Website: home-depot
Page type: payment
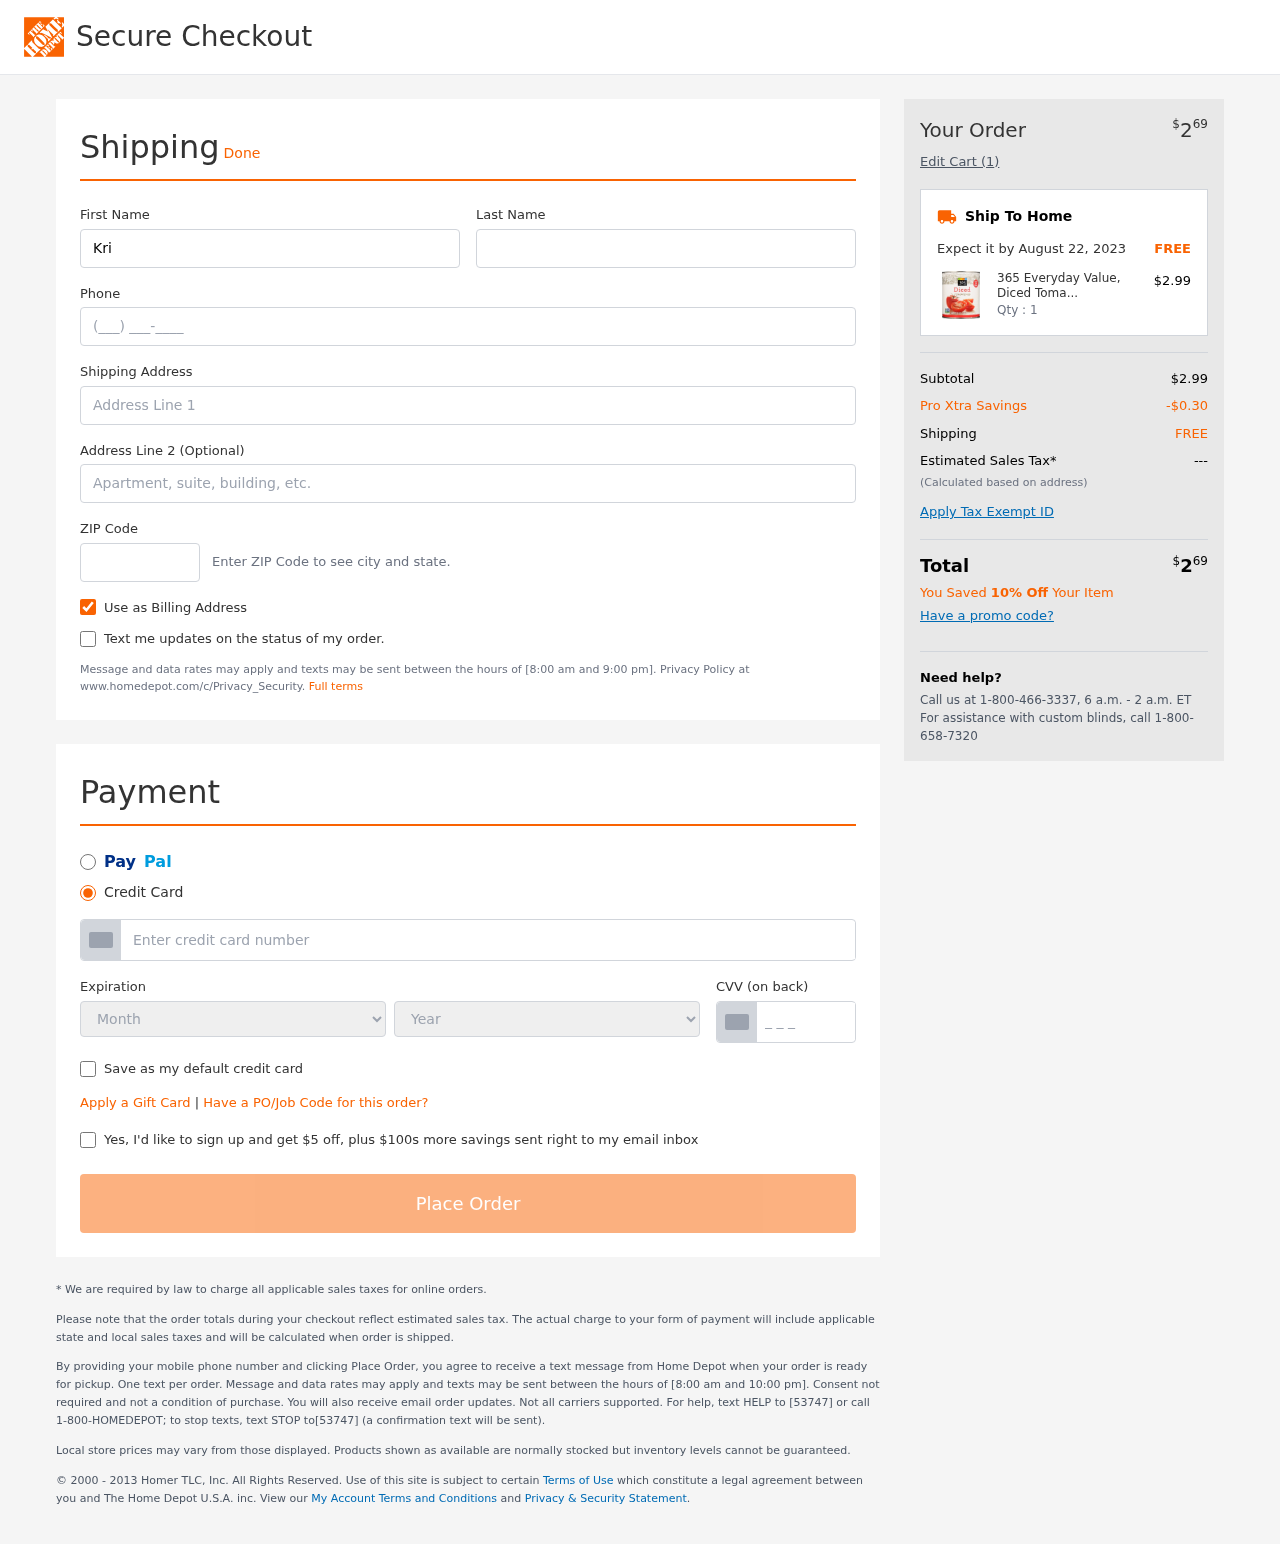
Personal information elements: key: PII_CARD_CVV
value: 792
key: PII_CARD_EXPIRY_MONTH
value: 03
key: PII_CARD_EXPIRY_YEAR
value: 26
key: PII_CARD_NUMBER
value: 4392 0624 4446 5312
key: PII_FIRSTNAME
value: Kristin
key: PII_LASTNAME
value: Rodriguez
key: PII_PHONE
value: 3646473406
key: PII_POSTCODE
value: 83231
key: PII_STREET
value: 408 Hoffman Court Apt. 880
Product elements: key: PRODUCT1_NAME
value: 365 Everyday Value, Diced Tomatoes, 28 oz
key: PRODUCT1_PRICE
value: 2.99
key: PRODUCT1_QUANTITY
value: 1
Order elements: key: ORDER_TOTAL
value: $269
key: ORDER_NUM_ITEMS
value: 1
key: ORDER_DELIVERY_DATE
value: August 22, 2023
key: ORDER_SUBTOTAL
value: $2.99
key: ORDER_DISCOUNT
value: -$0.30
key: ORDER_SHIPPING_COST
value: FREE